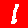
Digit: 1